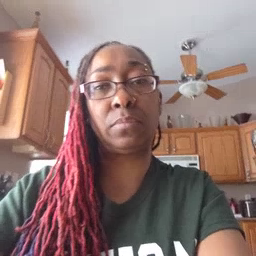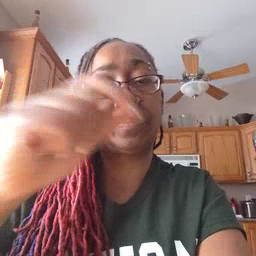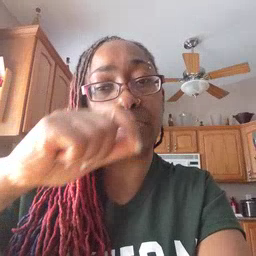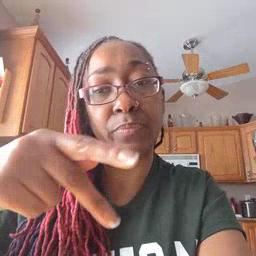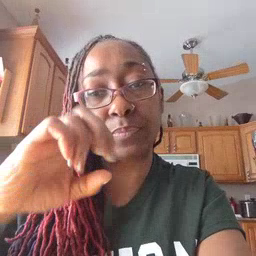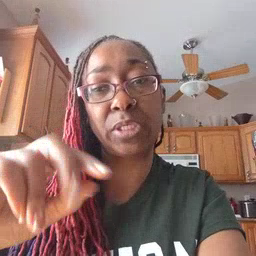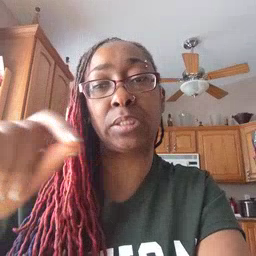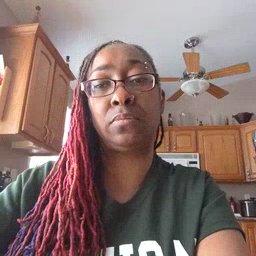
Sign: pen